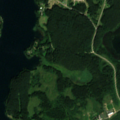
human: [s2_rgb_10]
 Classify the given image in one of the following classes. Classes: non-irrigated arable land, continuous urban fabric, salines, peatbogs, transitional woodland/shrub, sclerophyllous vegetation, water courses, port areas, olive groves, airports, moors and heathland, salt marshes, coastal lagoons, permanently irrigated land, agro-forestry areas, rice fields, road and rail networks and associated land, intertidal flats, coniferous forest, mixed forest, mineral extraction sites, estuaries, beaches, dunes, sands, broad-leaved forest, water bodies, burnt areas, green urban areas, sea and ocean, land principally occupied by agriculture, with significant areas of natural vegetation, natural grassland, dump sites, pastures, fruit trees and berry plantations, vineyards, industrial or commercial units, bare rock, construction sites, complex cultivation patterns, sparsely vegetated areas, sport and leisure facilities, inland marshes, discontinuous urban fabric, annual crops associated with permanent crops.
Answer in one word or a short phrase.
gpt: discontinuous urban fabric, complex cultivation patterns, broad-leaved forest, transitional woodland/shrub, water bodies